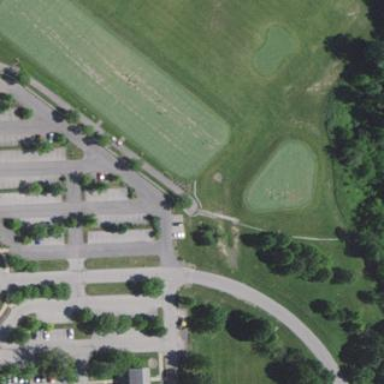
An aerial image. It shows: Grassy area designated as golf tee.